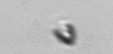
Label: Pyramimonas